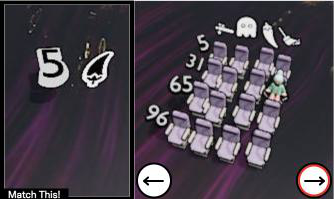
Task: seats
Answer: no